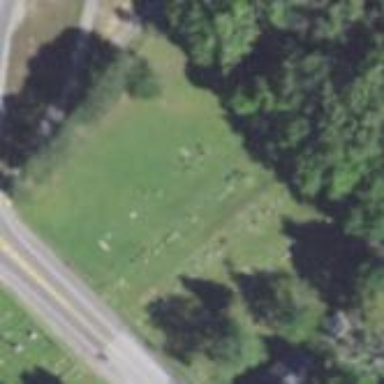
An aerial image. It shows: Grave yard.